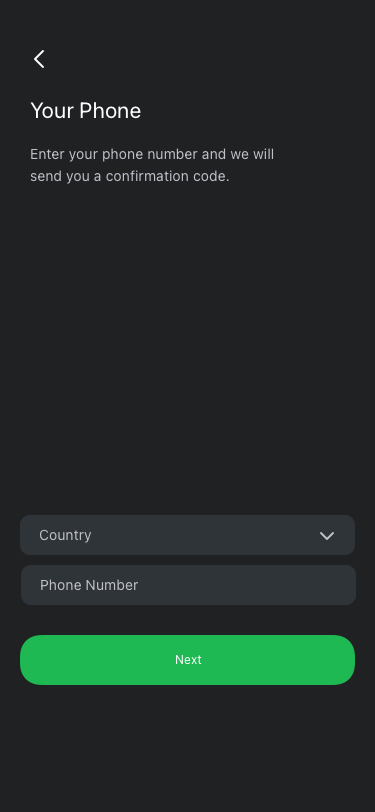
Text in this UI design:
Enter your phone number and we will send you a confirmation code.
Your Phone